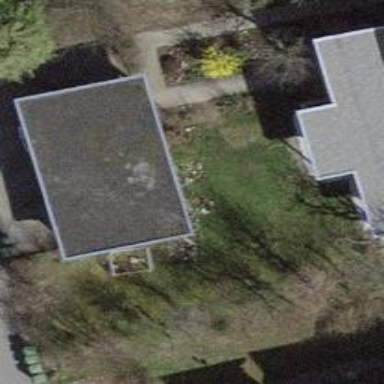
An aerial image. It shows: Group of garages.